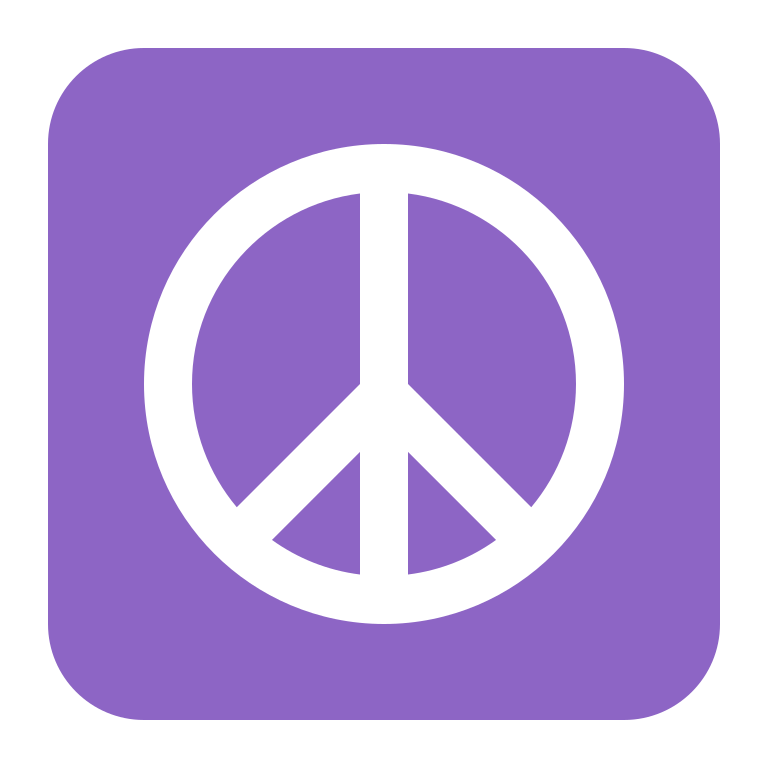
peace symbol flat